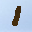
Label: 1